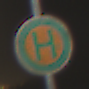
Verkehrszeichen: Haltestelle
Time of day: Night
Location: Outdoor (Urban)
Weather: PartlyCloudy
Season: NotSpecified
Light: Artificial